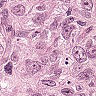
Metastatic tissue present: yes